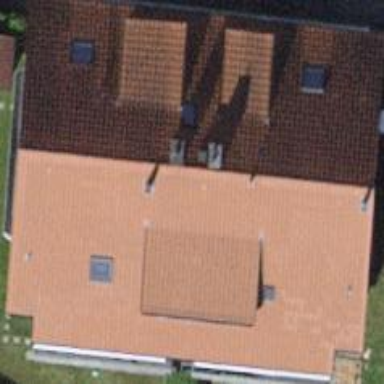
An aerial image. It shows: Building with tile roof.